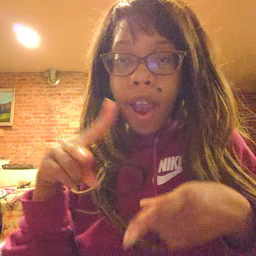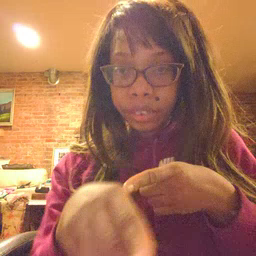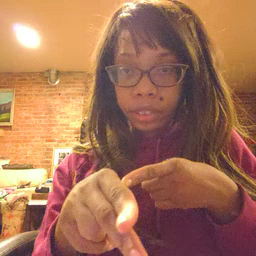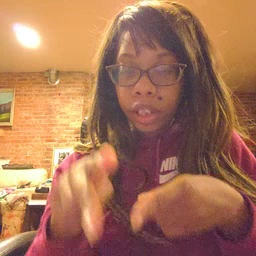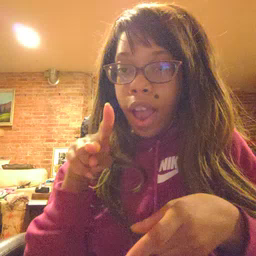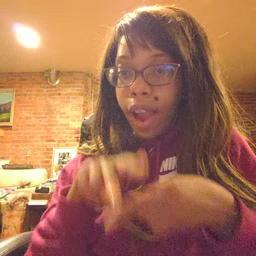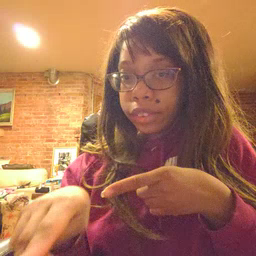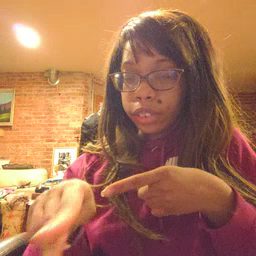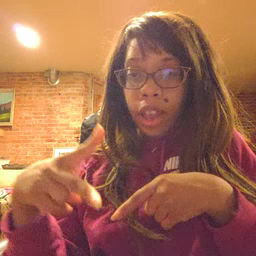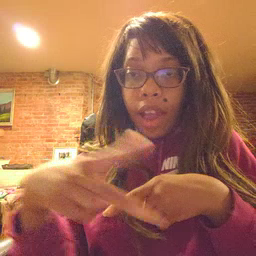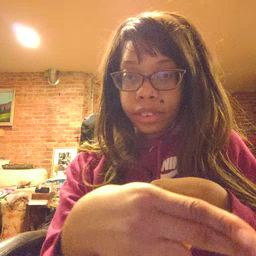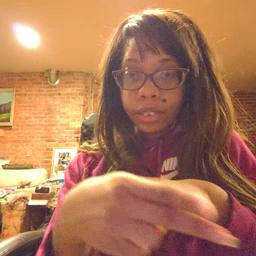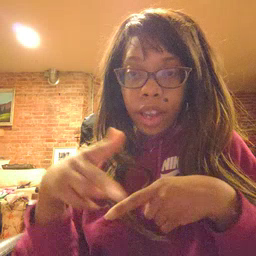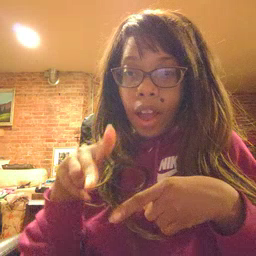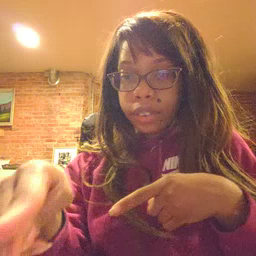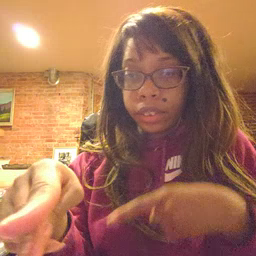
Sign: cut